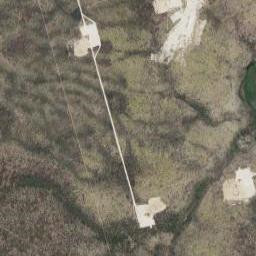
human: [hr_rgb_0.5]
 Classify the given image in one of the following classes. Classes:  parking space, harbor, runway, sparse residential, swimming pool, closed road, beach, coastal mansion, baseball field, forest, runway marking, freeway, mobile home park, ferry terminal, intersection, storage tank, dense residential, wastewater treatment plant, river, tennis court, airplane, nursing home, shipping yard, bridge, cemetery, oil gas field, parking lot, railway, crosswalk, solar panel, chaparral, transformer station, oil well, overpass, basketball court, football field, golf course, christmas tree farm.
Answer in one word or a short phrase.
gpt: oil gas field